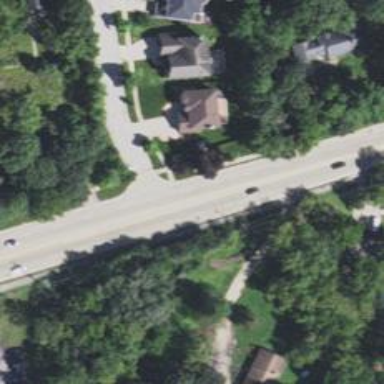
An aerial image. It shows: Road with stop sign.